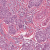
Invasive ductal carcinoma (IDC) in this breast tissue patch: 1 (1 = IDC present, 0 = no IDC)